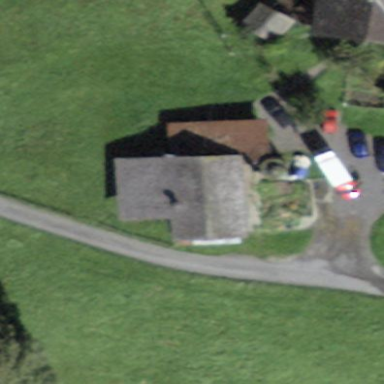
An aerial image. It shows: Barn.